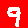
Digit: 9